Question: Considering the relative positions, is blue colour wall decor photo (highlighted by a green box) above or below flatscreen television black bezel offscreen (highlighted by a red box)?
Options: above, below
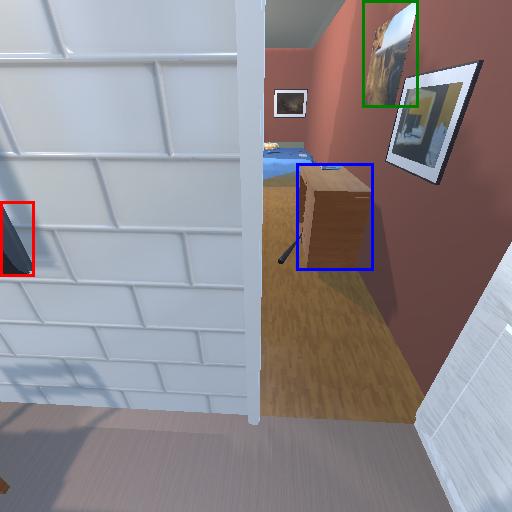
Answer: above